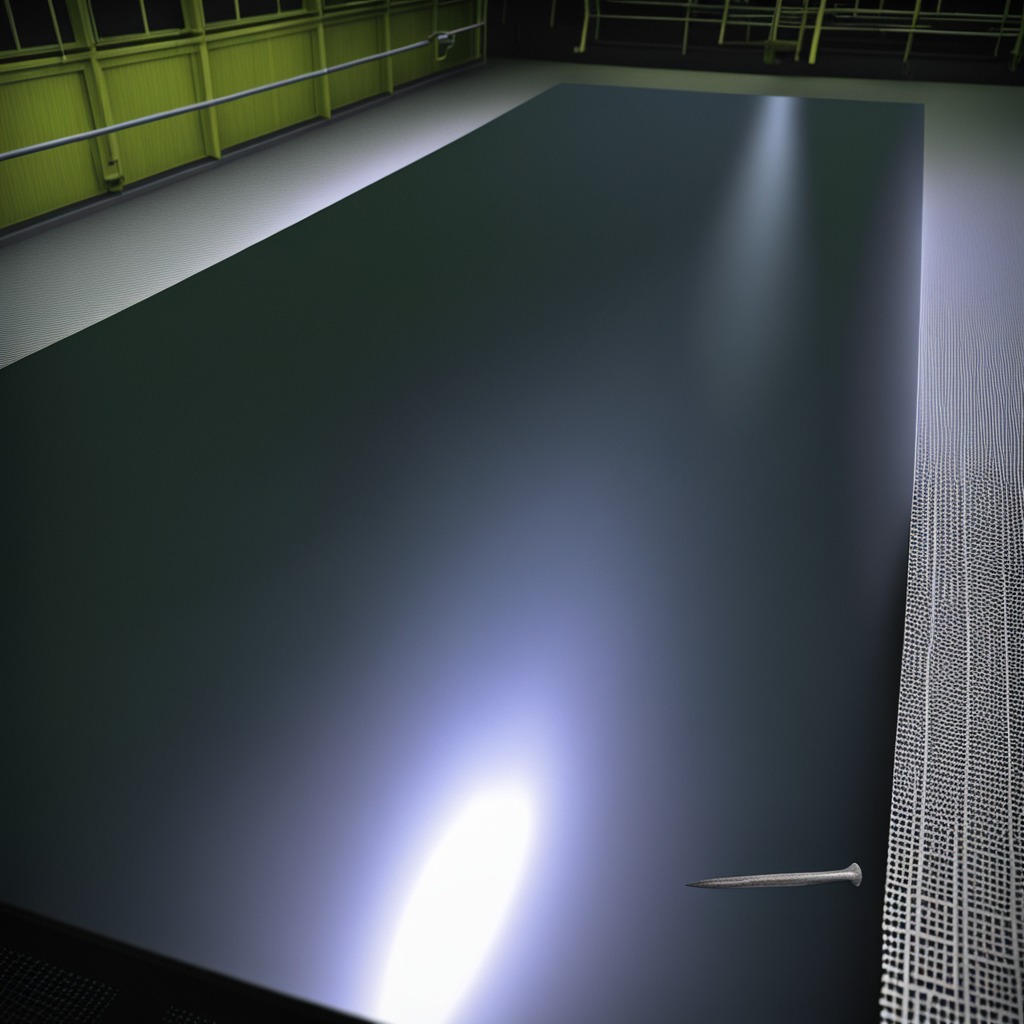
An iron nail is lying on a clean empty table in a railway signal maintenance room lit by harsh overhead fluorescents.